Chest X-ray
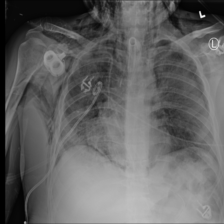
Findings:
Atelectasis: negative
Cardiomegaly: negative
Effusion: negative
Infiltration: negative
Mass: negative
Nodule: negative
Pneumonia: negative
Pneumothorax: positive
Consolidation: negative
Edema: negative
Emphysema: positive
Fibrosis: negative
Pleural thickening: negative
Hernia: negative